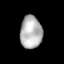
Tissue: skin
Cell type: Epithelial cells
Senescence score: 0.2494
Nuclear area (px): 699
Mean DAPI intensity: 180.066